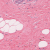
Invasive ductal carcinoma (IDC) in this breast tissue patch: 0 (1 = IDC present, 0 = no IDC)